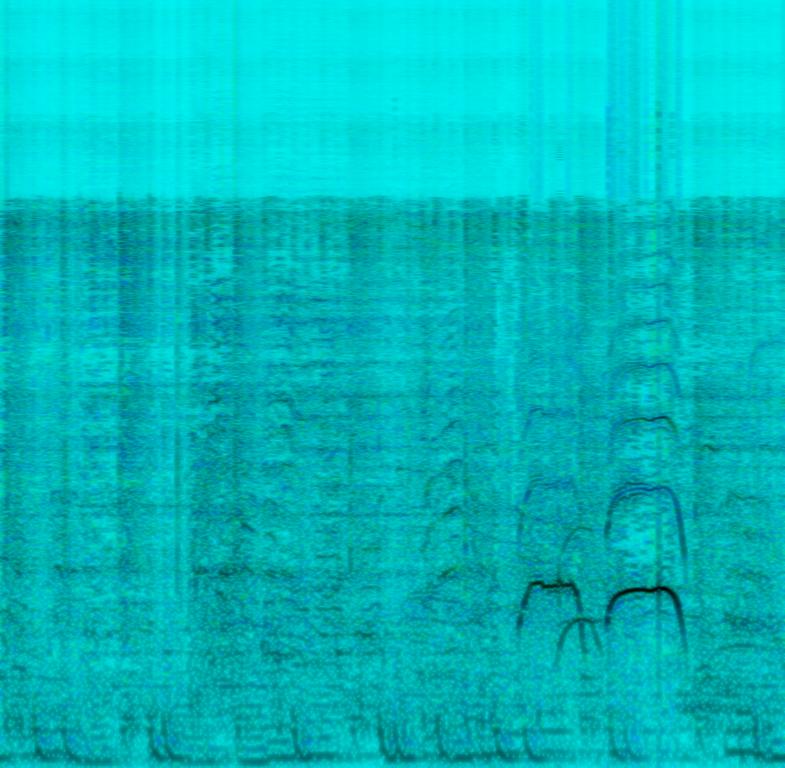
a female voice is singing to a digital drum set along with a bass and old disco synthesizer sounds. The singer gets backed by a male singer and the crowd is singing along. There is clapping from the crowd. This song may be playing live at a concert.